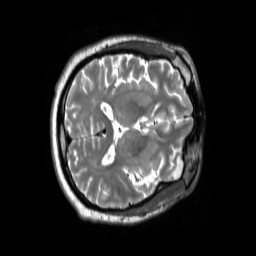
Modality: T2w
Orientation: axial
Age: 56
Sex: male
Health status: ill
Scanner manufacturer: siemens
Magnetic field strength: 3 T
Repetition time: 2.8 s
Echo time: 0.326 s